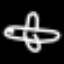
Label: airplane